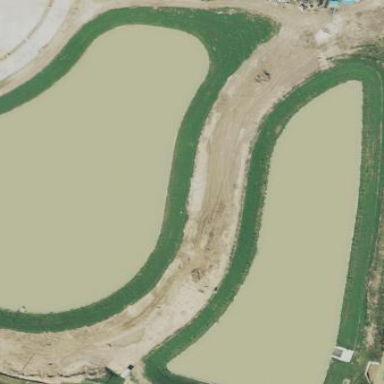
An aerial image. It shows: Detention water basin.